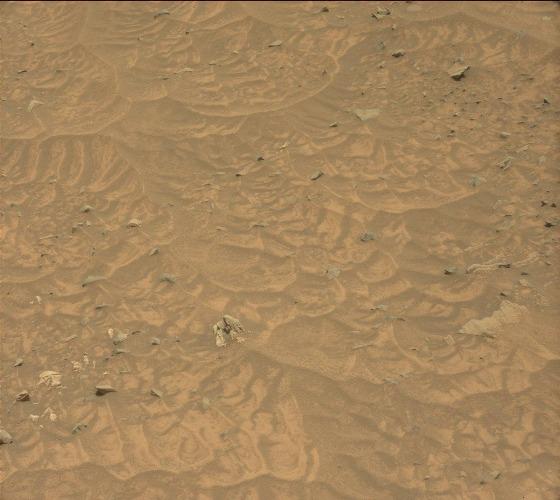
Terrain classes present: Bedrock, Gravel / Sand / Soil